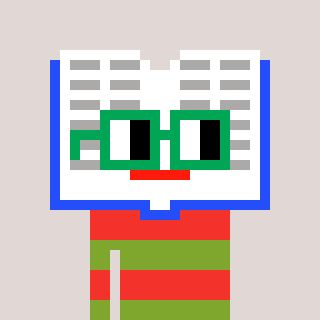
a pixel art character with square green glasses, a dictionary-shaped head and a slimegreen-colored body on a warm background